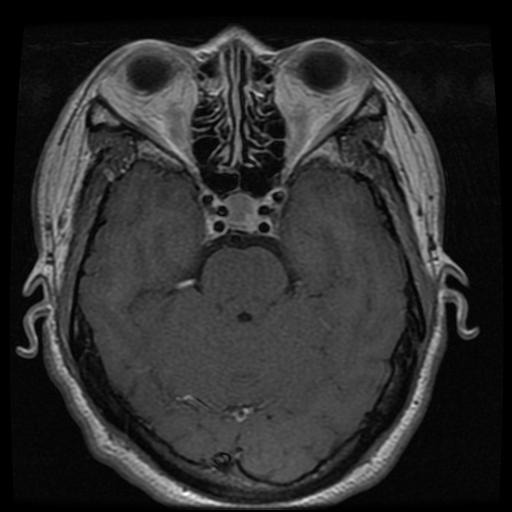
Label: pituitary